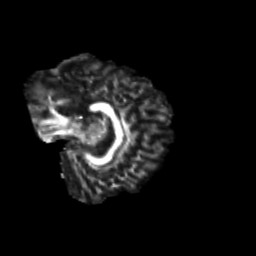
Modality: FA
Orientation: sagittal
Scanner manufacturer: siemens
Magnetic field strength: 3 T
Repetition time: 9.2 s
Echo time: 0.084 s